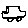
Label: car